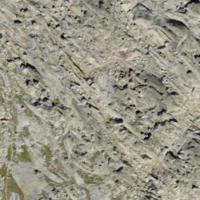
EUNIS habitat code: 48
Species observed at this site:
Silene acaulis